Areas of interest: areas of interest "Sport and cultural"
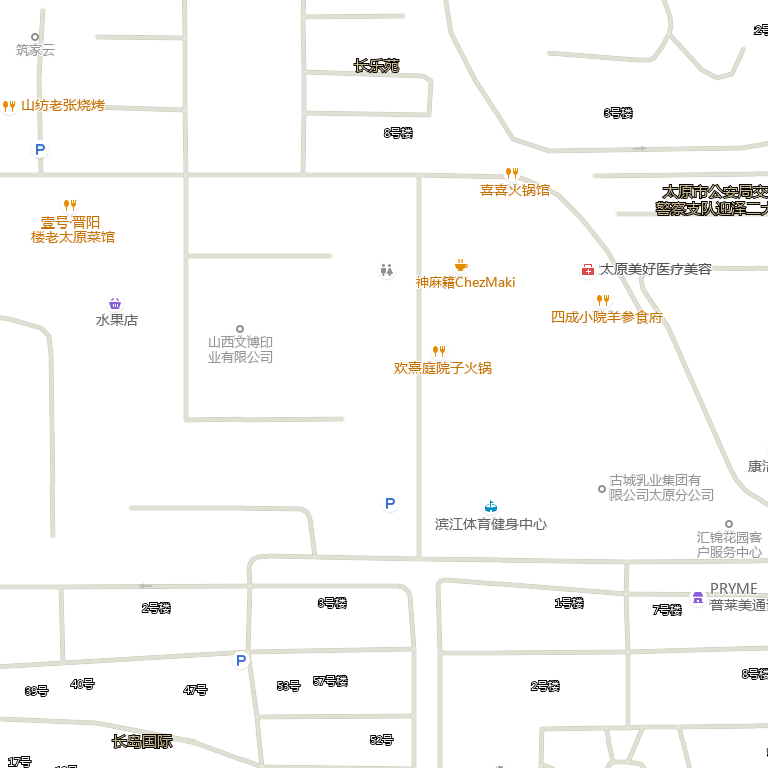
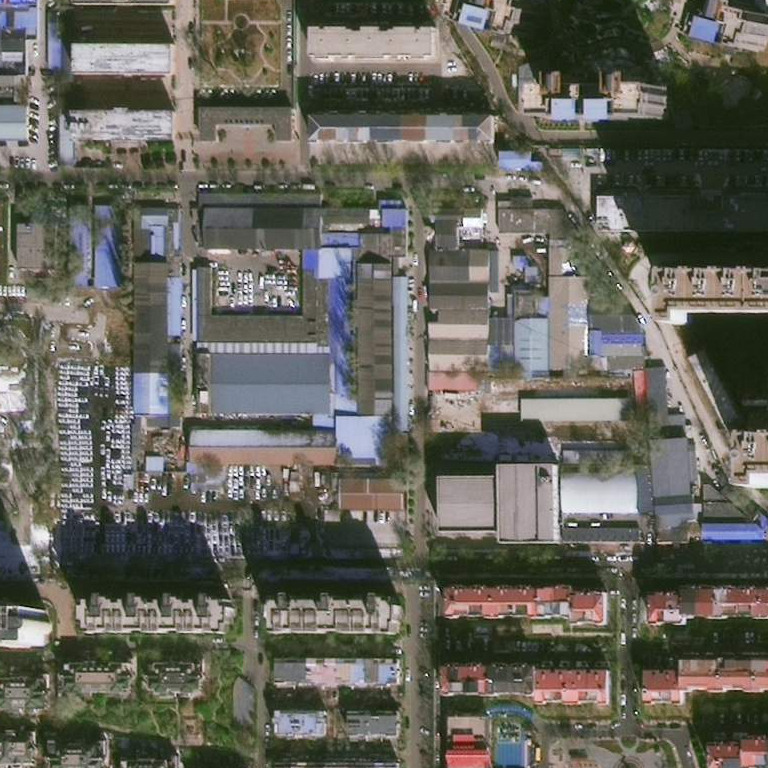